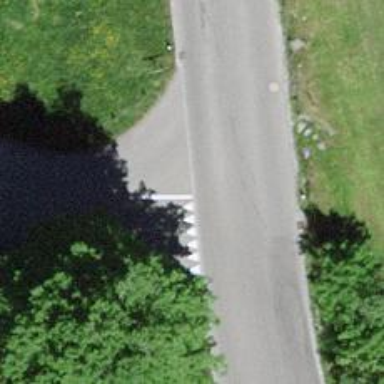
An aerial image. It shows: Road with "give way" sign.